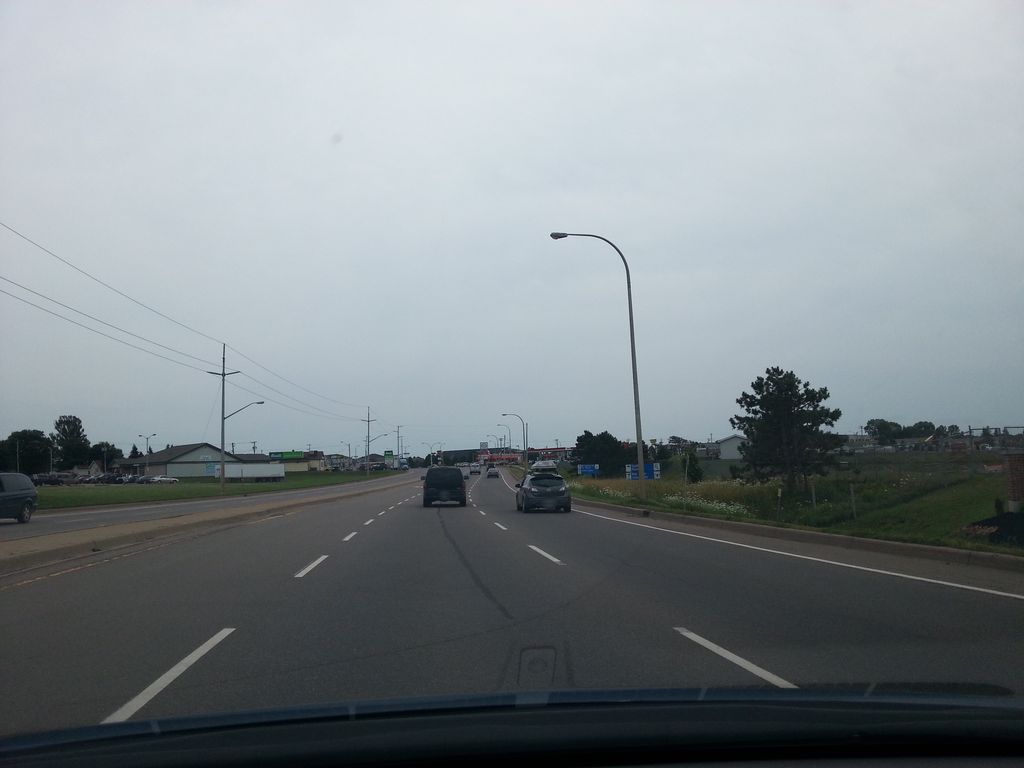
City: charlottetown